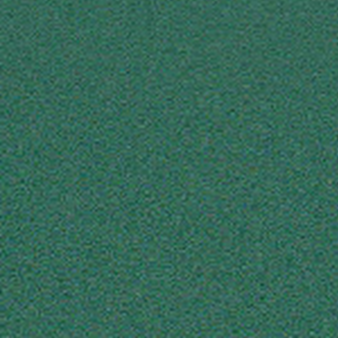
Label: other